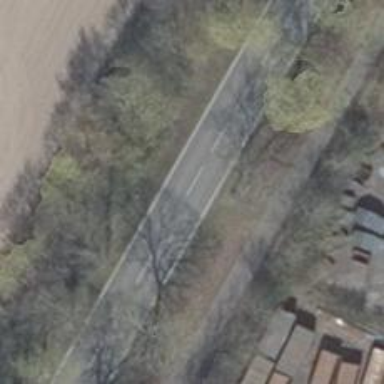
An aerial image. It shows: Secondary road with asphalt surface.